Question: I'm developing a Xamarin.iOS application using the <URL>.
In our application, which interacts with a web server, the format in which we use to identify these cards is decimal, thus I have this code which translates the UID byte array to the decimal string we need:
'''
// Handler attached to the RFID Scan event invoked by the LineaPro
void HandleRFIDScanned (DTDeviceDelegate Dispatcher, RFIDScannedEventArgs Arguments)
{
if ( Arguments == null || Arguments.Data == null || Arguments.Data.UID == null )
InvalidRFIDScanned ();
else
{
byte[] SerialArray = new byte[Arguments.Data.UID.Length];
System.Runtime.InteropServices.Marshal.Copy(Arguments.Data.UID.Bytes, SerialArray, 0, SerialArray.Length);
string Hex = Util.ByteArrayToHexString (SerialArray);
if ( string.IsNullOrWhiteSpace (Hex) )
InvalidRFIDScanned ();
else
{
string DecimalSerial = ulong.Parse (Hex, System.Globalization.NumberStyles.HexNumber).ToString ();
ValidRFIDScanned (DecimalSerial);
}
}
//Disconnecting card so another can be scanned
NSError RFDisconnectError;
LineaPRO.Shared.Device.RfRemoveCard (Arguments.CardIndex, out RFDisconnectError);
}
//Byte array to hexadecimal string conversion
public static string ByteArrayToHexString (byte[] Bytes)
{
StringBuilder hex = new StringBuilder();
foreach (byte b in Bytes)
hex.AppendFormat("{0:x2}", b);
return hex.ToString();
}
'''
However, I have discovered a very concerning issue with some of the RFID cards we have been issued. We have a variety of cards, differing in style and ISO standard, that the mobile app needs to scan. One of which (I believe of the Mifare Classic standard, though I cannot confirm at this moment) is always a ten-digit number from this particular RFID card provider, though some of them begin with the number 0, as in this picture:

This causes a huge issue with my byte array conversion, as the hexadecimal string is parsed into an unsigned long type, and the leading zero is dropped. We use another set of USB RFID readers in a separate application in order to store these RFID card ID's into a database, though somehow those USB readers are able to pick up the leading zero.
Therefore, a conflict is reached when using the mobile application, in which the UID's leading zero is dropped, since the data passed to the API is checked against the database and is then not considered a match, because of the missing zero.
I have looked at all of the data received by the LineaPro in my event handler and that byte array is the only thing which holds the UID of the card, so as long as we are using the decimal representation of the UIDs, there is no way for the mobile app to determine whether or not a zero should be there, unless:
1. Perhaps some of the RFID standards have a specific restriction on the number of digits in the UID's decimal representation? For example, if this type of card always has an even or specific number of decimal digits, I can pad the string with an extra zero if necessary.
2. The LineaPro is simply not delivering sufficient data, in which case I'm probably screwed.
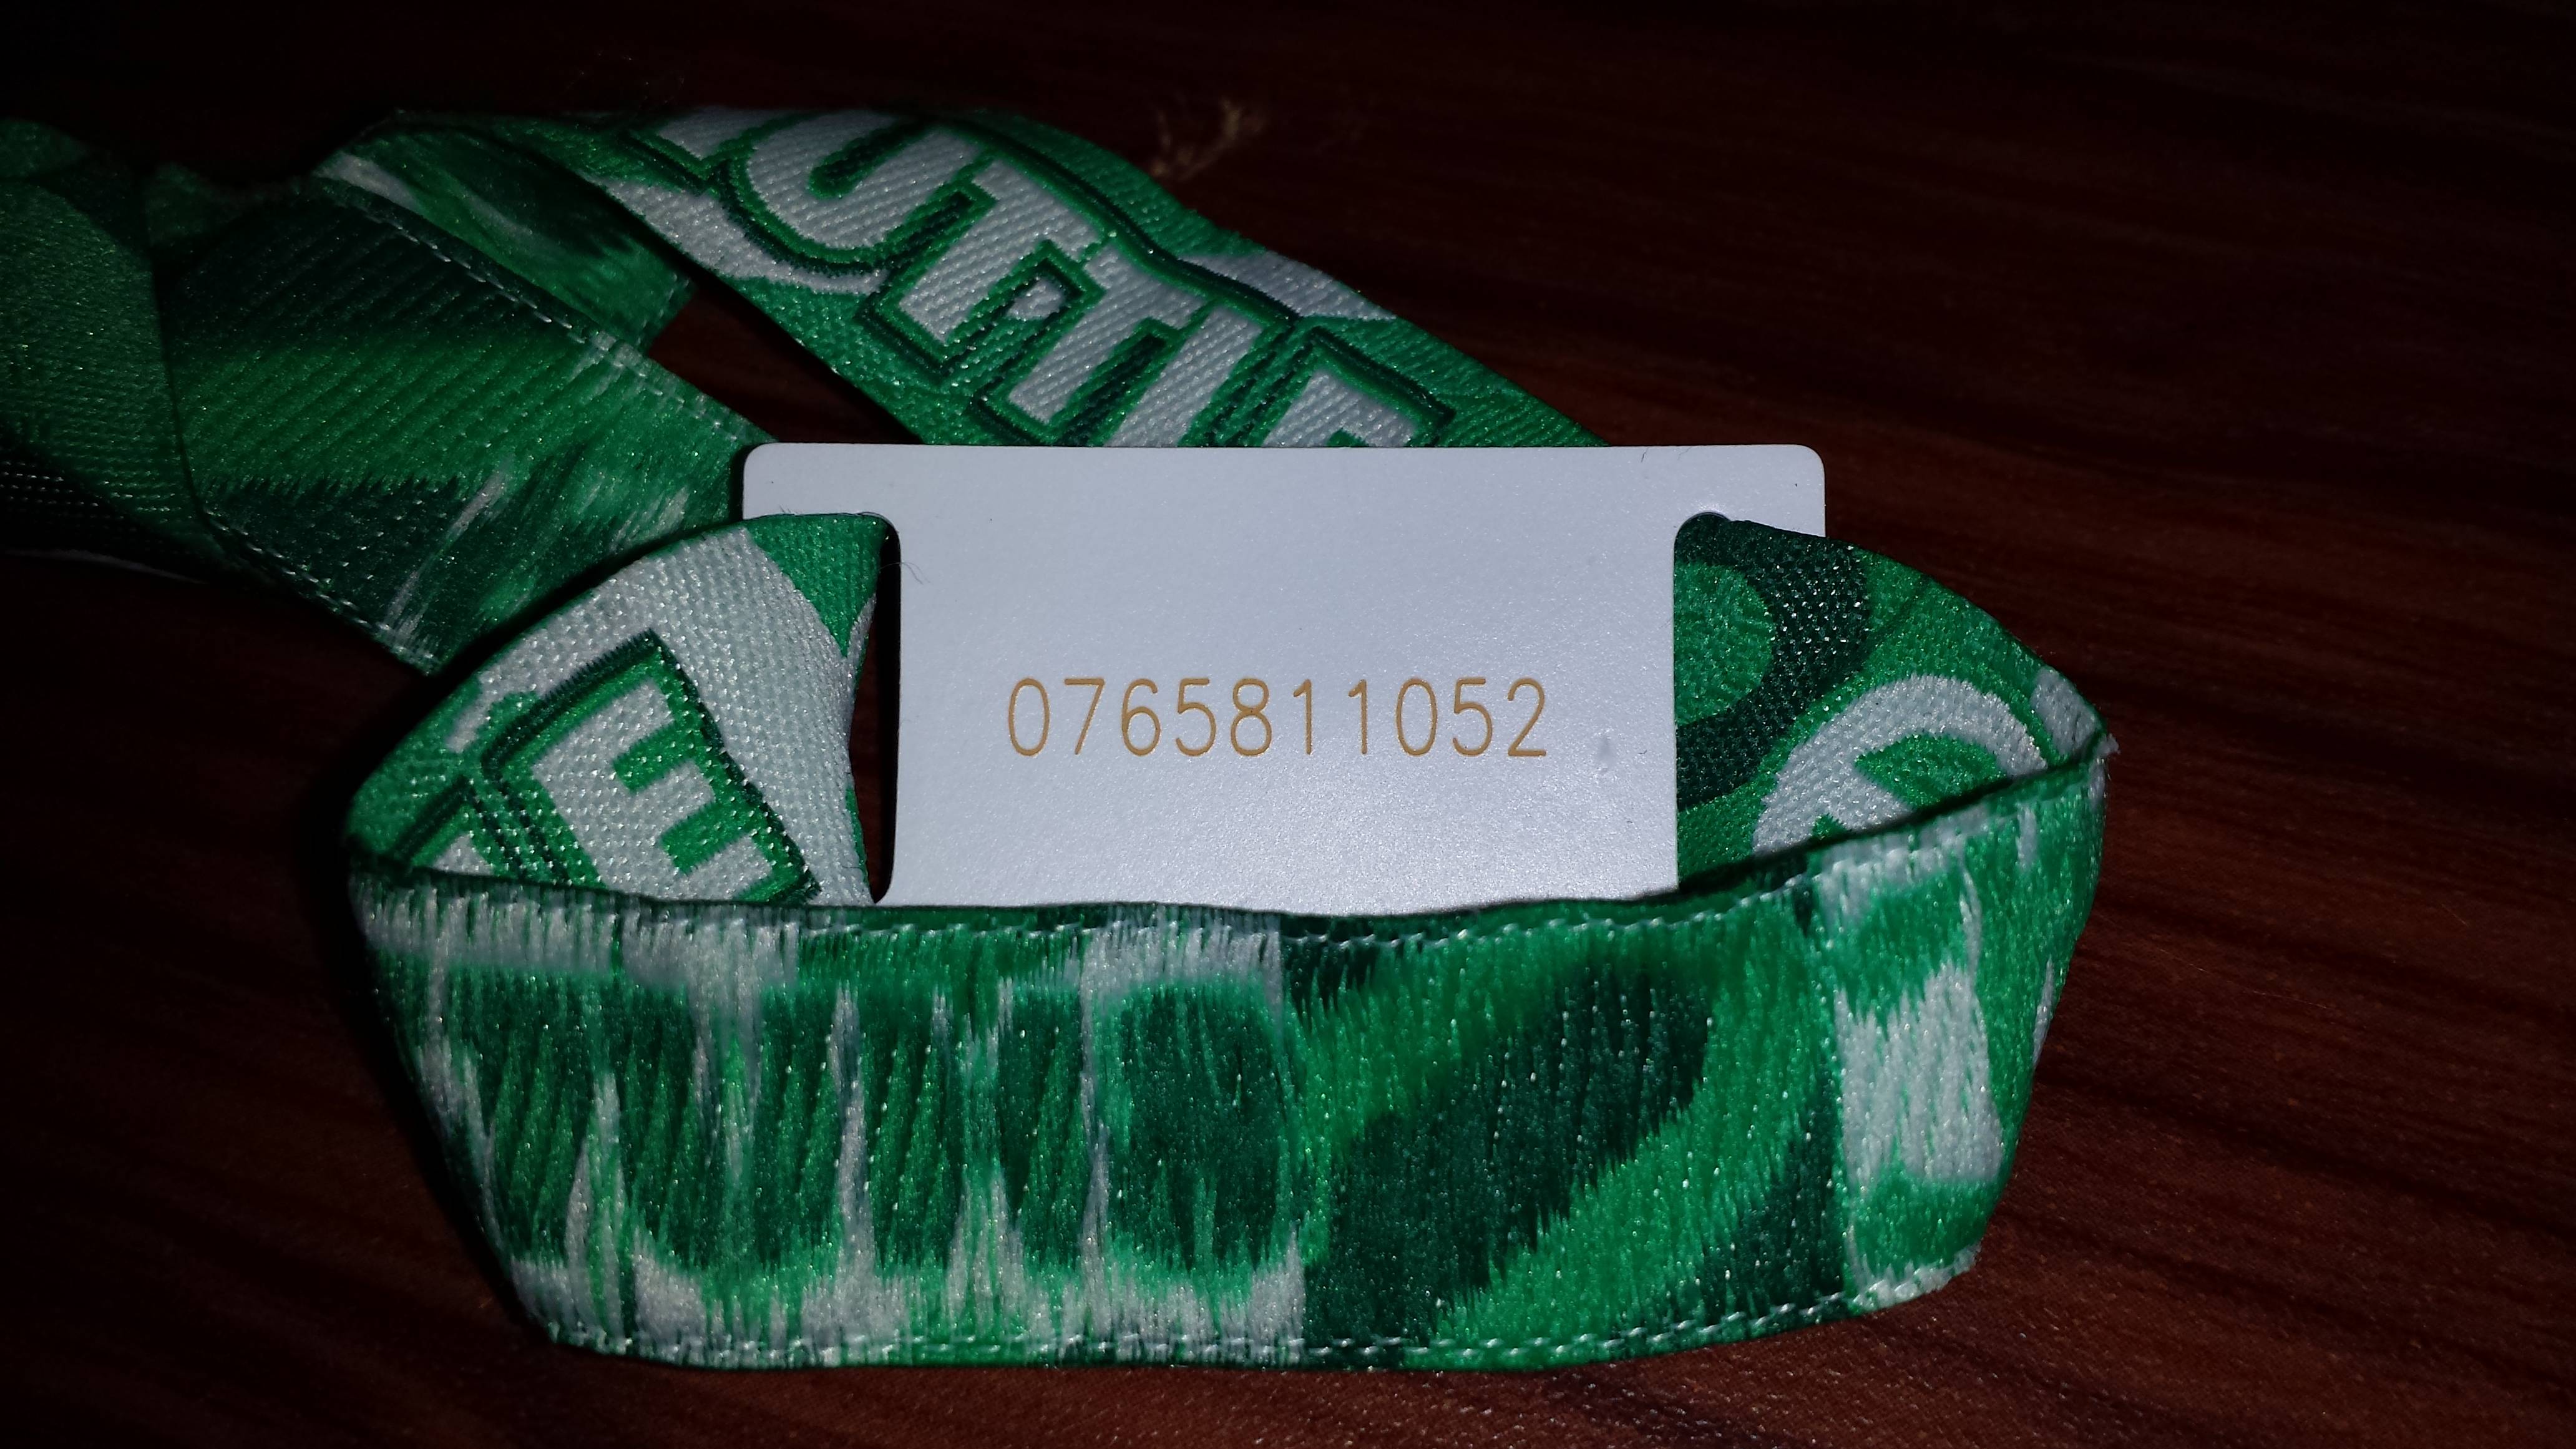
Answer: I've discovered that the specific configuration settings used with our USB RFID readers, in conjunction with the format of cards received from the vendor, are to blame. Here is a screenshot of the configuration we use with the USB readers:

We have them set to force a 10 digit-long decimal UID when reading, padding shorter IDs and truncating longer ones. I have informed the other developers that the proper method of reading these IDs should be in their proper hexadecimal format with no specific length, so as to support other RFID card types without any hard-coded ID formats.